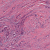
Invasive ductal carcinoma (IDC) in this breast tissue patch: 1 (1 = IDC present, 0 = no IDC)